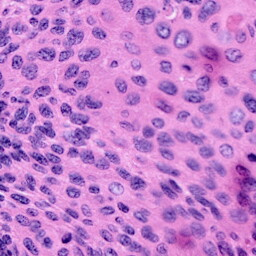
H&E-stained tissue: Cervix